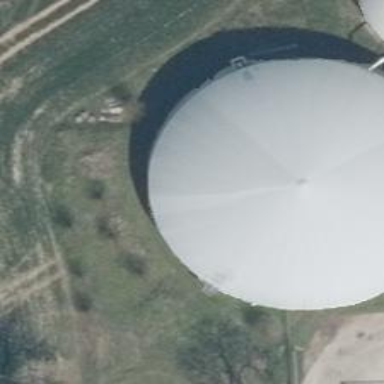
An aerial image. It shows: Storage tank with man-made structure.